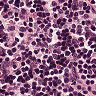
Metastatic tissue present: no